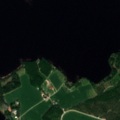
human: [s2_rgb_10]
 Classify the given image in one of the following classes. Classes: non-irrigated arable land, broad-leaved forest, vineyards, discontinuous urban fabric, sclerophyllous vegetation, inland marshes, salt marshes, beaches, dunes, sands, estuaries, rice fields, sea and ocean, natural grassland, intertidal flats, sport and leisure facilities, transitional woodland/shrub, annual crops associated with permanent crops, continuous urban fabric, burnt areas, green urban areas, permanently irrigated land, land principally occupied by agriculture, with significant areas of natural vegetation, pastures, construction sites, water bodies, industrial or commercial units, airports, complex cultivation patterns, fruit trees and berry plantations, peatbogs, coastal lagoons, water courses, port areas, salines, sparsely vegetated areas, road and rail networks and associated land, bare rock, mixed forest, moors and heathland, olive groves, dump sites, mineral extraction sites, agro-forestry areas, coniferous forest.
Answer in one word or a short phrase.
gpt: land principally occupied by agriculture, with significant areas of natural vegetation, mixed forest, water bodies